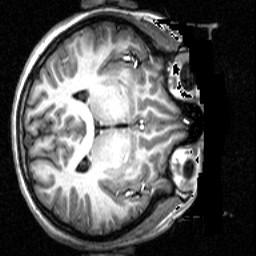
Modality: T1w
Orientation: axial
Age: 22
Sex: female
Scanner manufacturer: siemens
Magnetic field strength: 2.894 T
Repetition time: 2.3 s
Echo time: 0.0021 s